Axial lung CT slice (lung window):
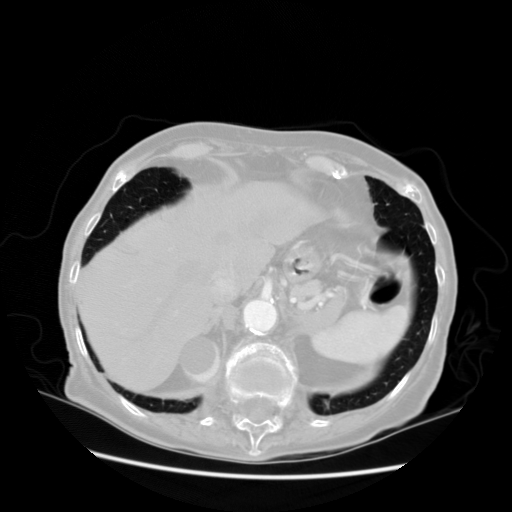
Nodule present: no